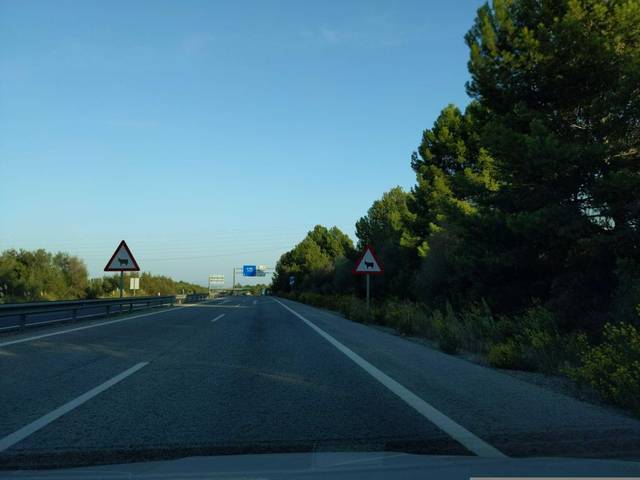
Region: Spain
Coordinates: 36.692, -6.209